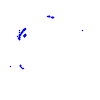
Particle: proton